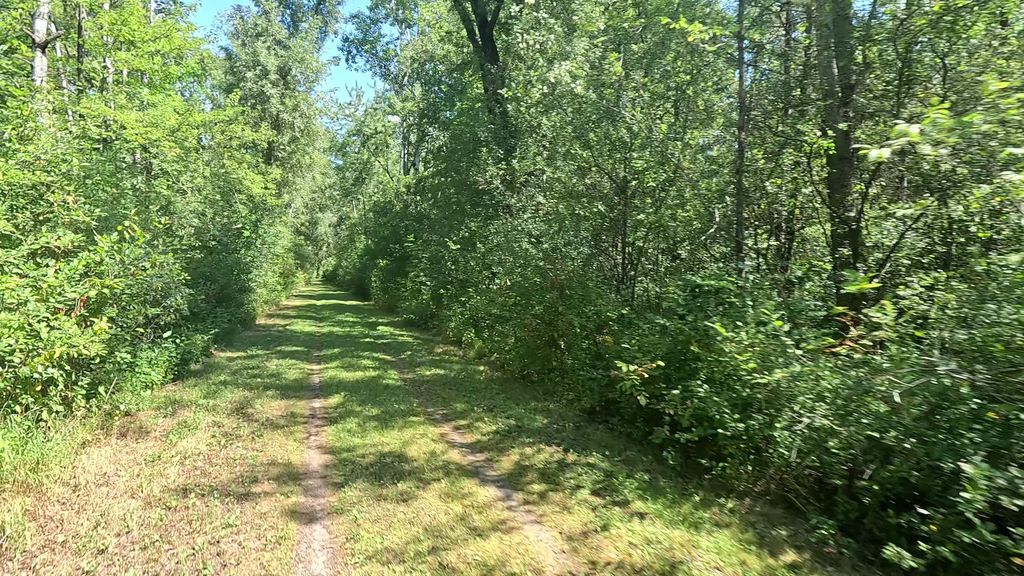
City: ottawa-gatineau